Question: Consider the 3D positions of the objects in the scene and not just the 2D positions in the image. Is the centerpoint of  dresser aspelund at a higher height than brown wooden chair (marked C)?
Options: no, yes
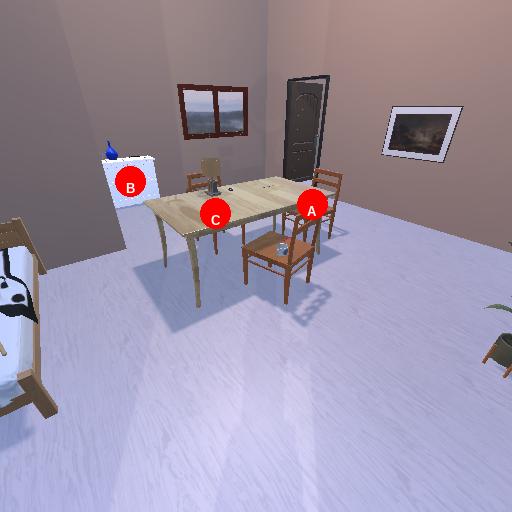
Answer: no